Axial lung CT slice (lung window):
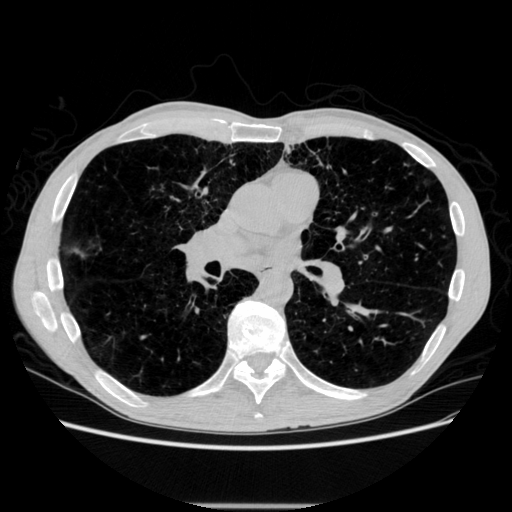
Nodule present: no